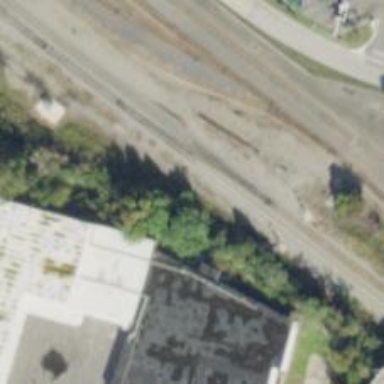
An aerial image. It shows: Abandoned railway.